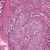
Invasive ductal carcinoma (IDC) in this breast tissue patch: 1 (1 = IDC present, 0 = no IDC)